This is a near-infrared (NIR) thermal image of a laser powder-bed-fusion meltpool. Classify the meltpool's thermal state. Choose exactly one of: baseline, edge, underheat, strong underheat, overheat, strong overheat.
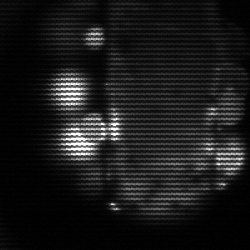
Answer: strong underheat